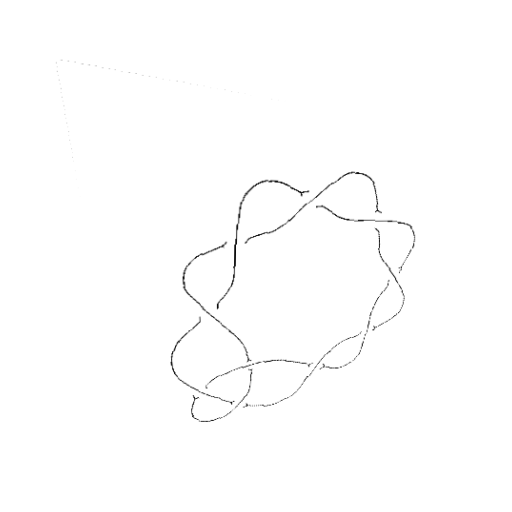
Crossing number: 10